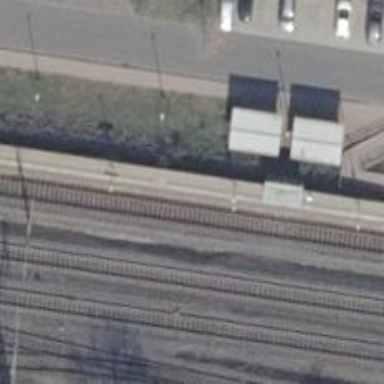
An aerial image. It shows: Railway stop with public transport stop position.